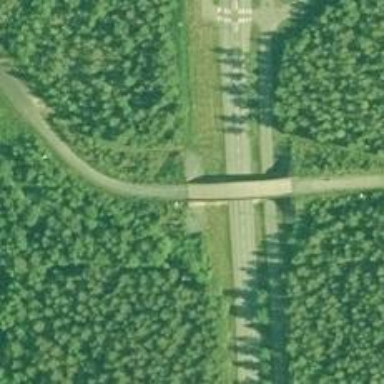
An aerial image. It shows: Footway on bridge.